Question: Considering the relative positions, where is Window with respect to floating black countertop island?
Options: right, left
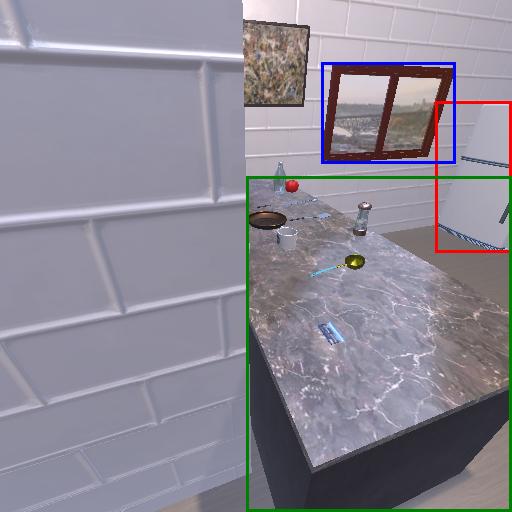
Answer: right